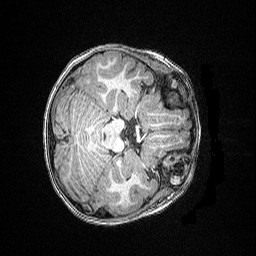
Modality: T1w
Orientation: axial
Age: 66
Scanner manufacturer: siemens
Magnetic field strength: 3 T
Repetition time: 2.5 s
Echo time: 0.00347 s